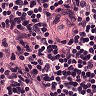
Metastatic tissue present: no